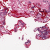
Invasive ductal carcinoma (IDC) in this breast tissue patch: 0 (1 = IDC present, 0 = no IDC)